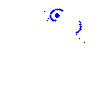
Particle: electron